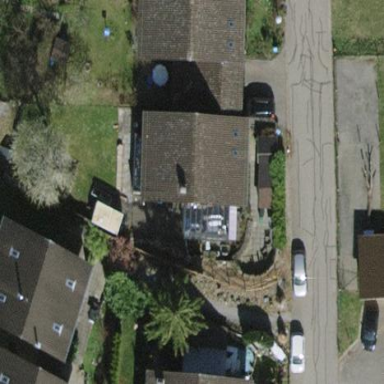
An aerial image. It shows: Building with tile roof.